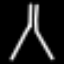
Label: The Eiffel Tower